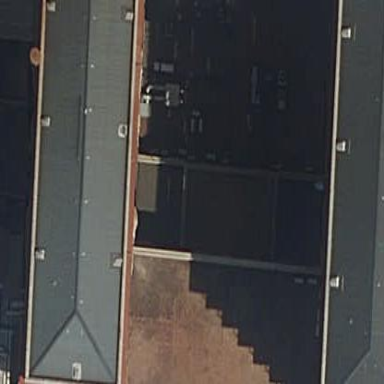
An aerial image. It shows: Part of building.